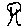
Label: tree